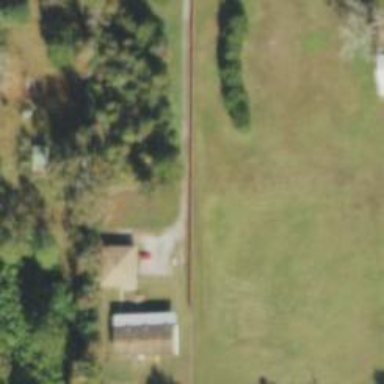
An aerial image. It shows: Driveway.